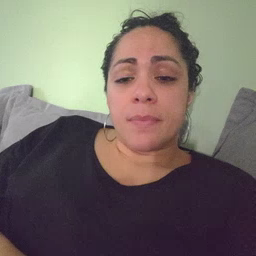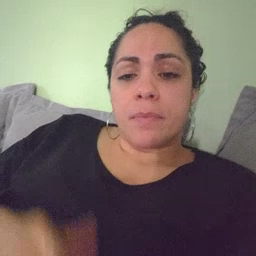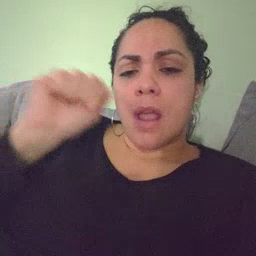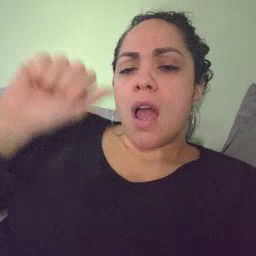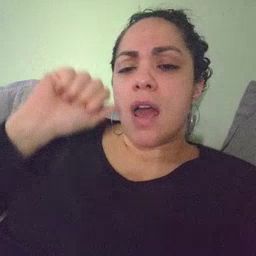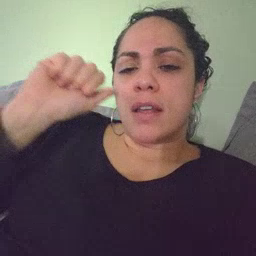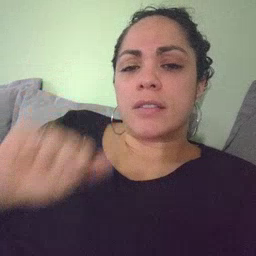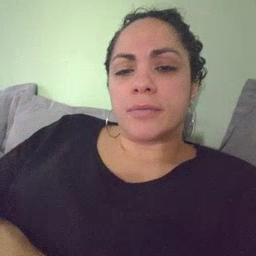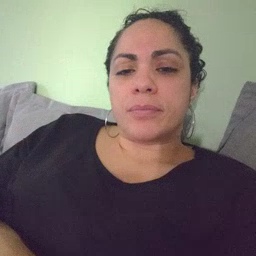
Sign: aunt